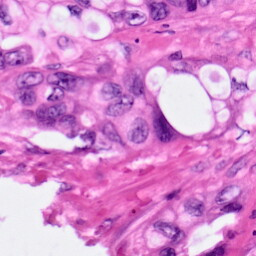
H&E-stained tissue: Pancreatic